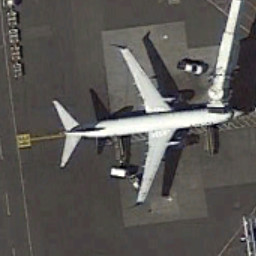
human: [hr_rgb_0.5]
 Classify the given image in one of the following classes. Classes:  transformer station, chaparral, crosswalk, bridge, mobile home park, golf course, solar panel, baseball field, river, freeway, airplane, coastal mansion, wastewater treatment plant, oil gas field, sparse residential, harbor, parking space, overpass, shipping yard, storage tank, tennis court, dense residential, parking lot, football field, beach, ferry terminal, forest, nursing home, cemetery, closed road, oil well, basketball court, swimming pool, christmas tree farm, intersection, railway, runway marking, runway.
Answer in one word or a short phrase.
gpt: airplane